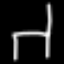
Label: chair